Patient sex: M
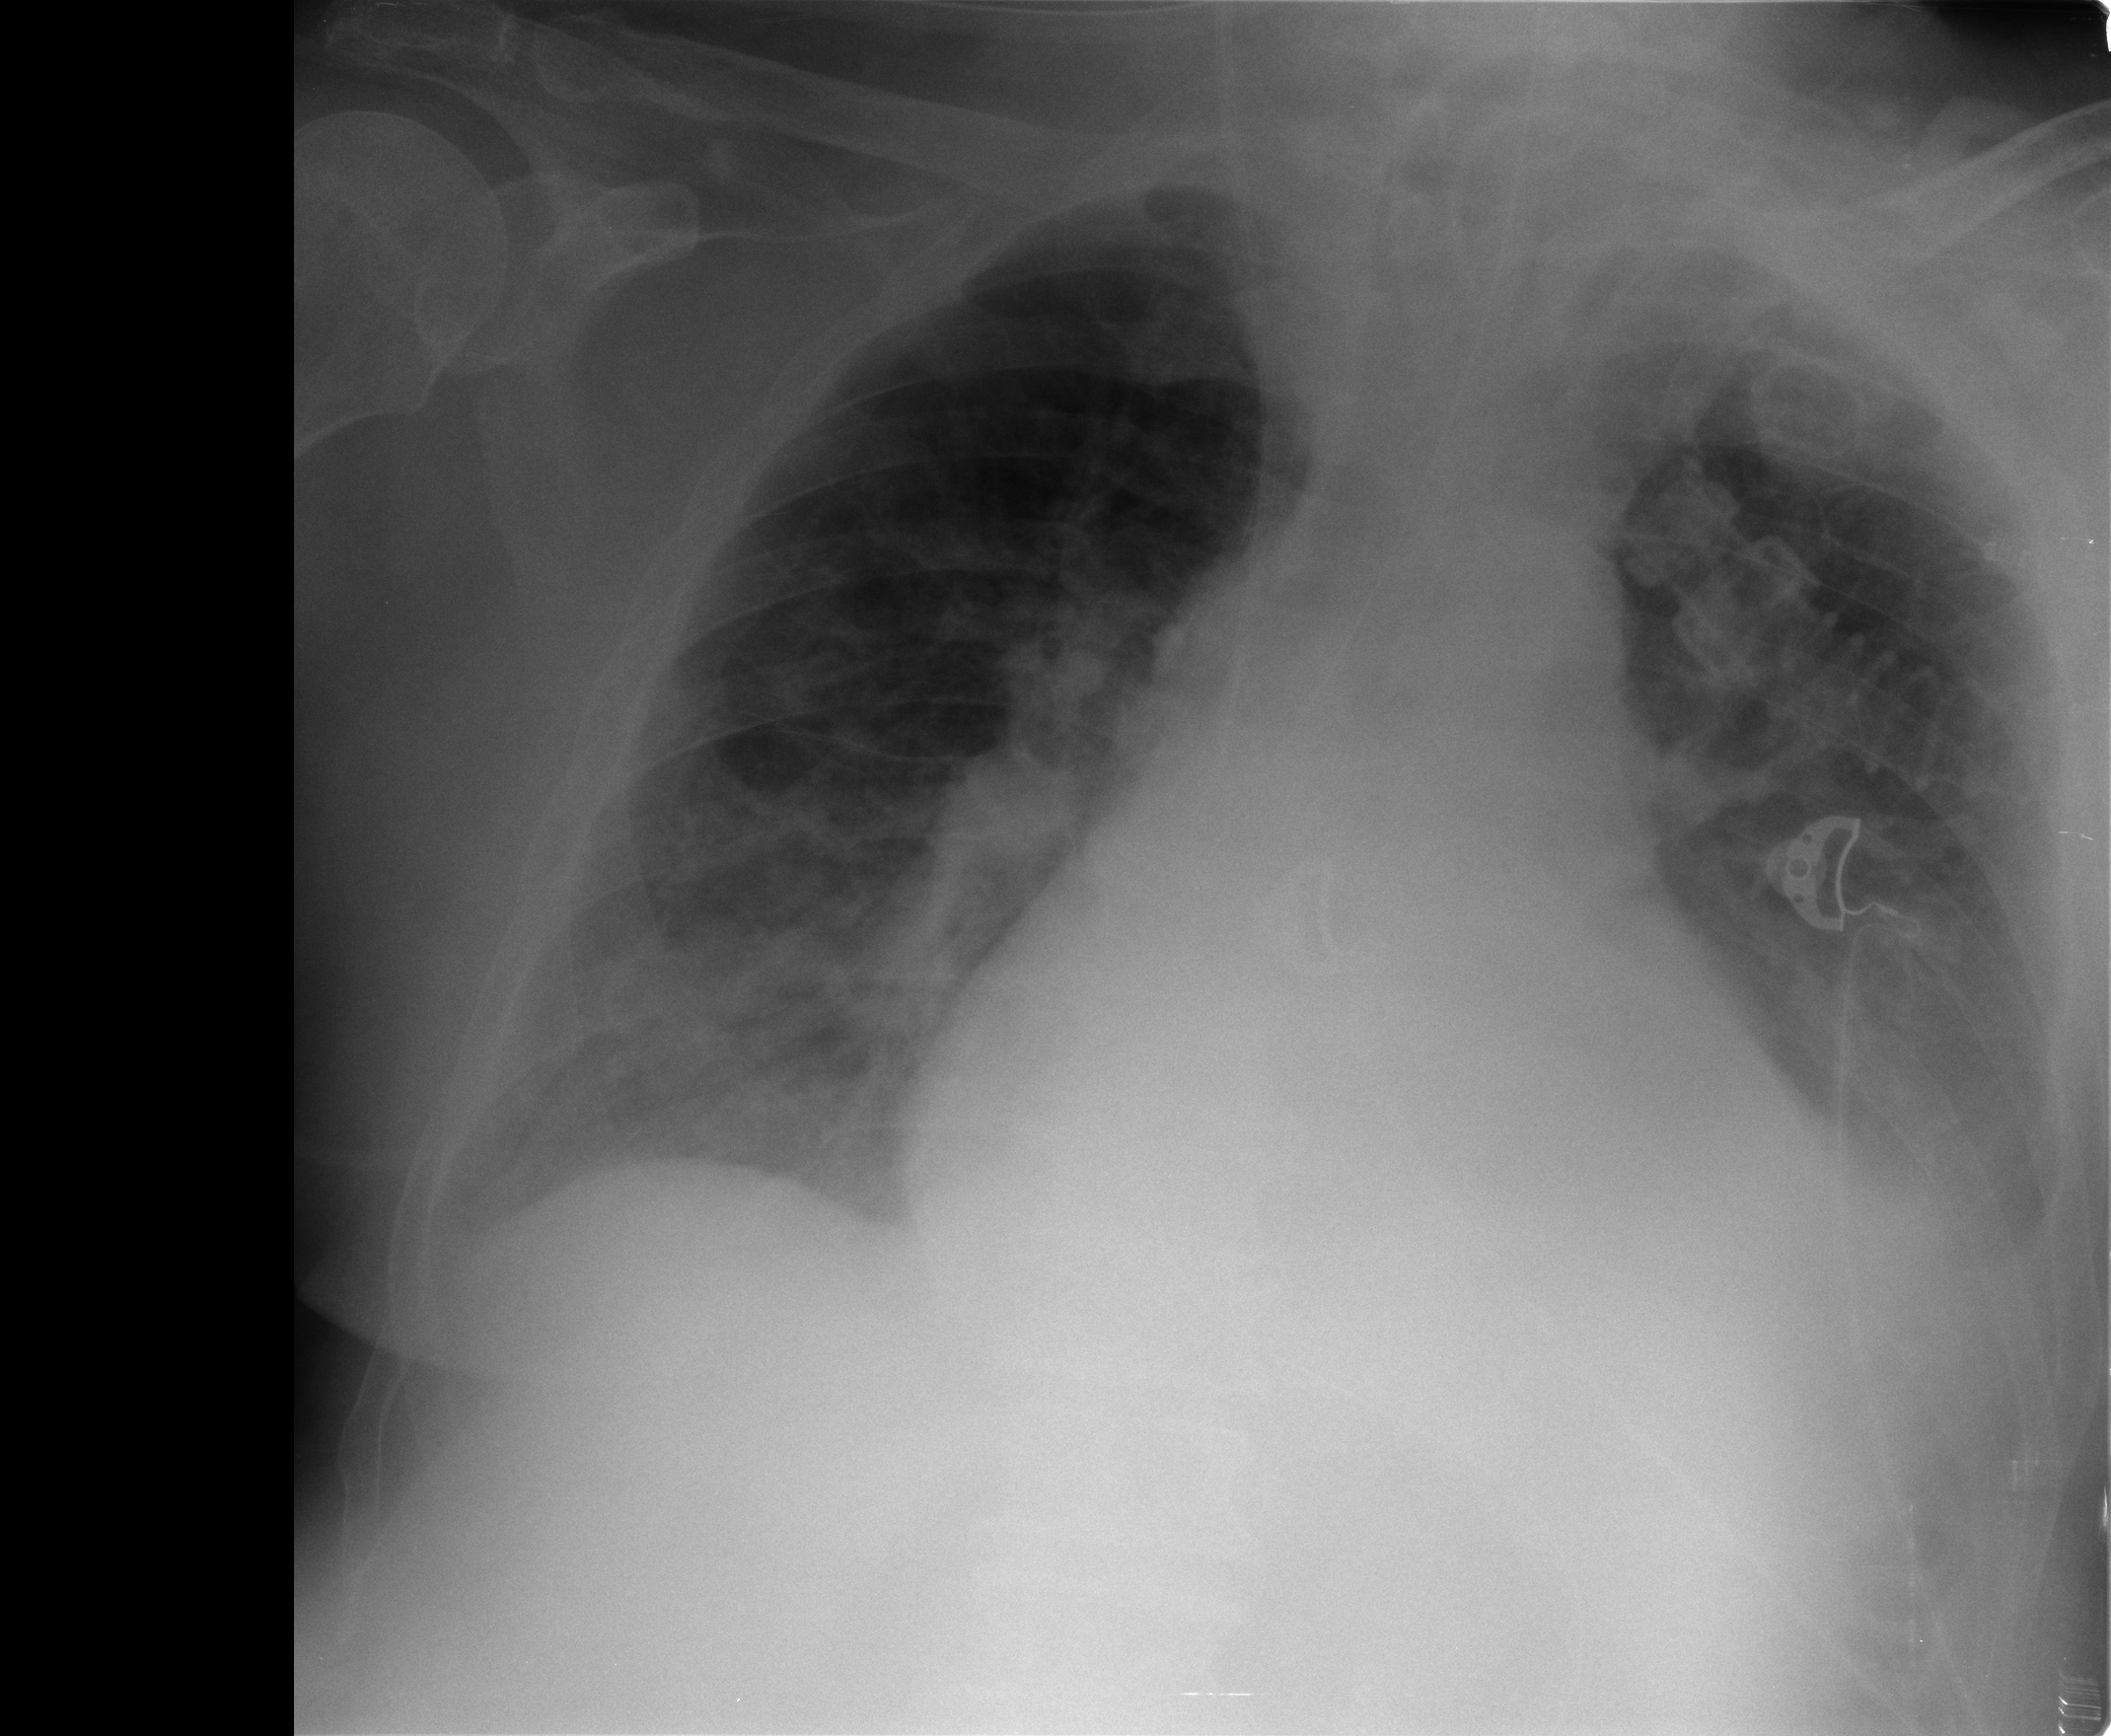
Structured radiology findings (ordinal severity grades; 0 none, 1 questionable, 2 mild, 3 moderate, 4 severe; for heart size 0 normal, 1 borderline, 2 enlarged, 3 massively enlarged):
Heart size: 3
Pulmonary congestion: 2
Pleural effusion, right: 0
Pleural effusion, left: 2
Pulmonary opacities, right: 2
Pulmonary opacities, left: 0
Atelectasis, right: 2
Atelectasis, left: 2